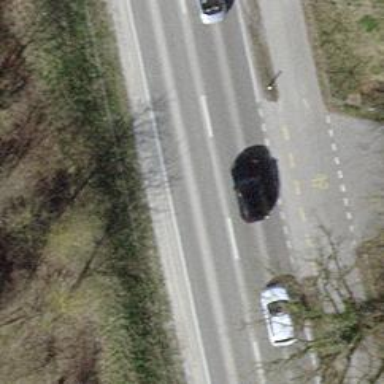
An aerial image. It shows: Asphalt road with separate sidewalks and separate cycleway. The road is classified as primary highway.